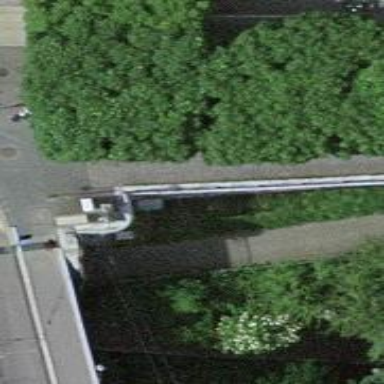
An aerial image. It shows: Retaining wall.